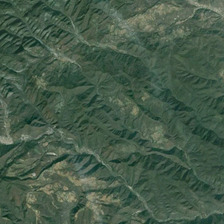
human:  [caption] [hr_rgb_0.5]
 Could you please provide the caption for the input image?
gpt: it is a piece of green mountain .

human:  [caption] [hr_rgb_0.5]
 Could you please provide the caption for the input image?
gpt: it is a piece of green mountain .

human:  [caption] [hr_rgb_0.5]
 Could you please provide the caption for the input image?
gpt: it is a piece of green mountain .

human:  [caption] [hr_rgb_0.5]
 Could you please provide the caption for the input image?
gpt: it is a piece of green mountain .

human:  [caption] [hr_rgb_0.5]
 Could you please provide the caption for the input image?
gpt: it is a piece of green mountain .